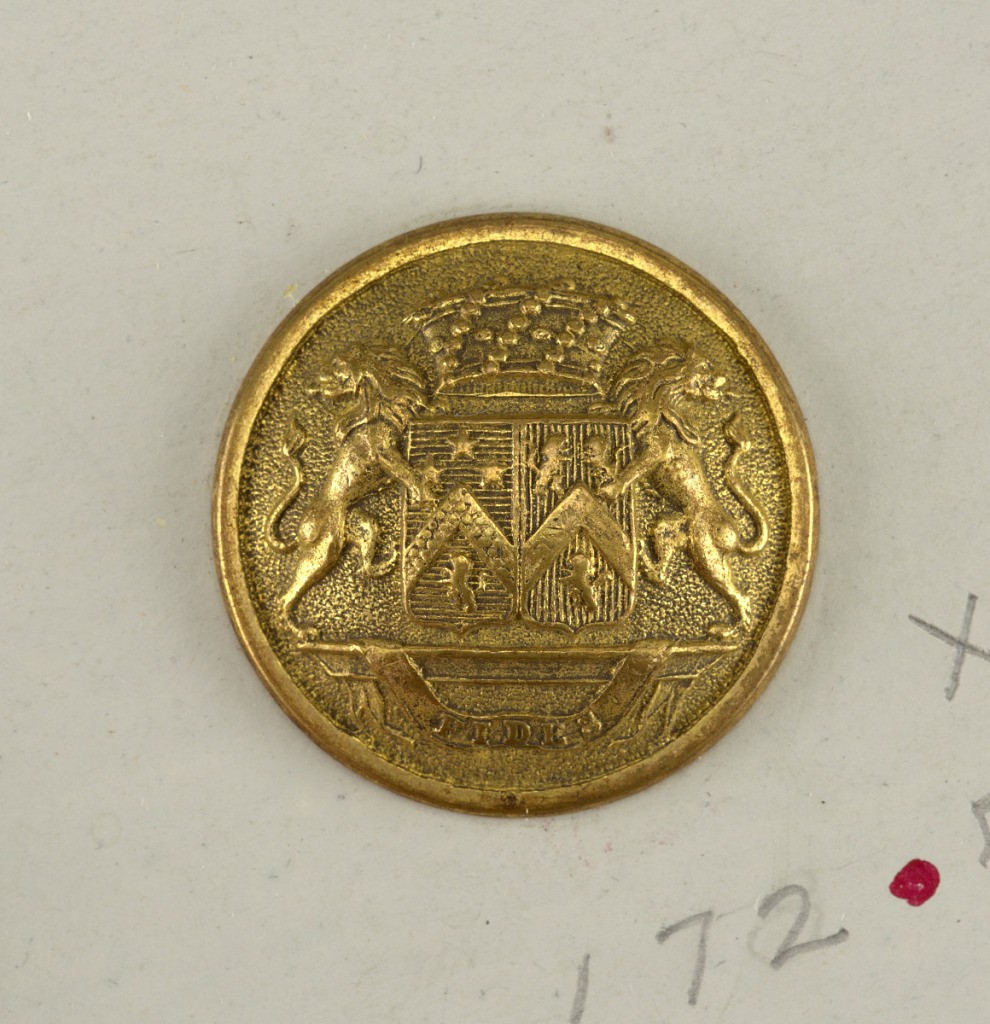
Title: Button
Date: late 19th century
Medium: brass
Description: circular button; two shields with coats of arms, ribbon, draped over bar, with"Fides" on it; lion supporters, crown - brass shank.

On card H